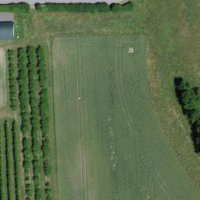
EUNIS habitat code: 52
Species observed at this site:
Cornus sanguinea